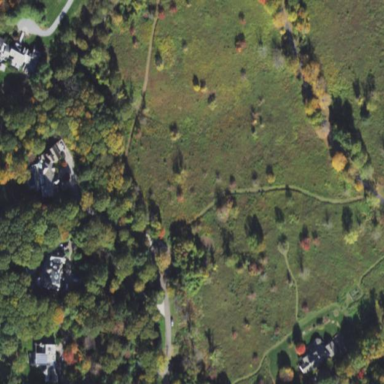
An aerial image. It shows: Nature reserve with meadow land use.